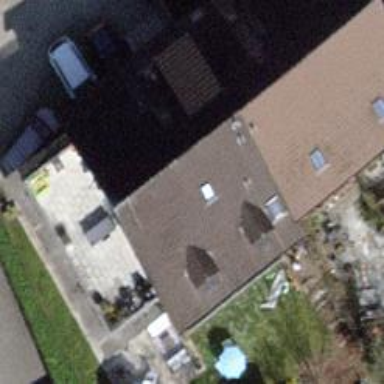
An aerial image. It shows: Terrace building.